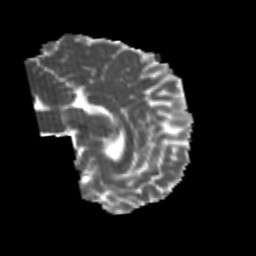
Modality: MD
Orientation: sagittal
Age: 20
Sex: male
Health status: healthy
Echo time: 0.074 s